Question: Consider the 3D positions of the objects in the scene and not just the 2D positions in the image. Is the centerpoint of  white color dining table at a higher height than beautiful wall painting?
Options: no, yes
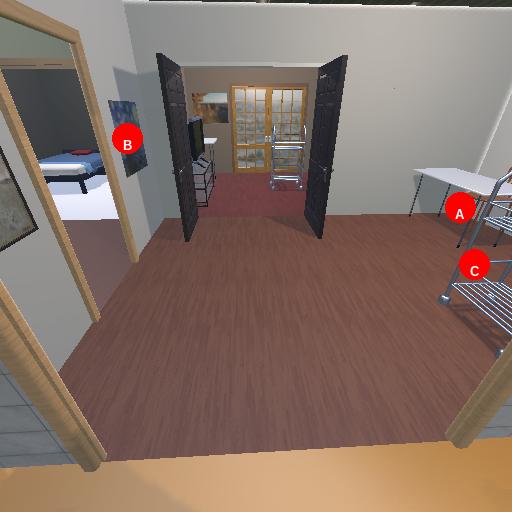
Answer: no